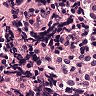
Metastatic tissue present: no